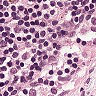
Metastatic tissue present: no